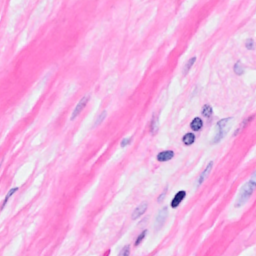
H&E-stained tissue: Breast